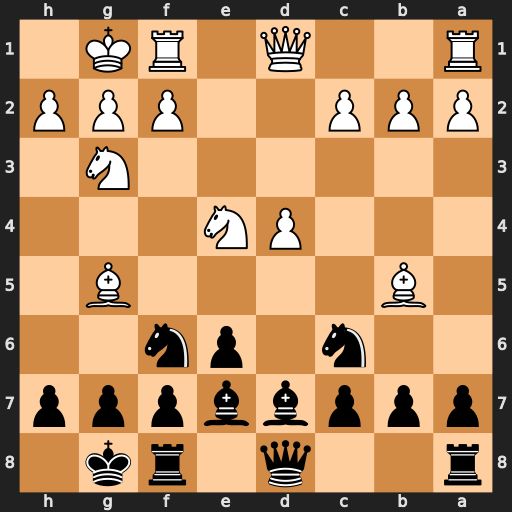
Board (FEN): r2q1rk1/pppbbppp/2n1pn2/1B4B1/3PN3/6N1/PPP2PPP/R2Q1RK1
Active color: b
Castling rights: -
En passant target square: -
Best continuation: Nxe4 Nxe4 Bxg5